Question: With icefaces 2 my application is not rendering the richInputText. When I inspect this with firebug it says that it cant find resources

Do you know what it could be causing this behaviour??
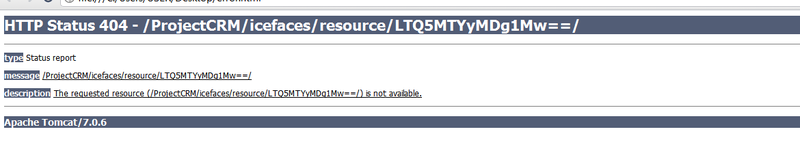
Answer: Solved by adding a extra mapping to the web.xml
'''
<servlet-mapping>
<servlet-name>Faces Servlet</servlet-name>
<url-pattern>*.jsf</url-pattern>
</servlet-mapping>
'''